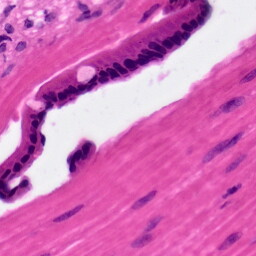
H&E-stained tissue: Pancreatic